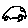
Label: car